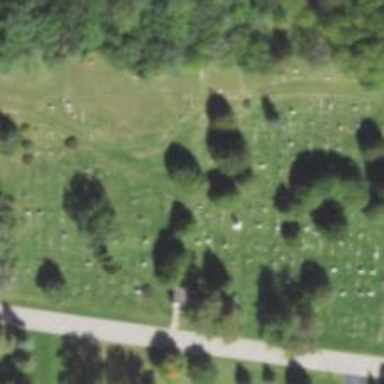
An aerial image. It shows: Track leading to cemetery.